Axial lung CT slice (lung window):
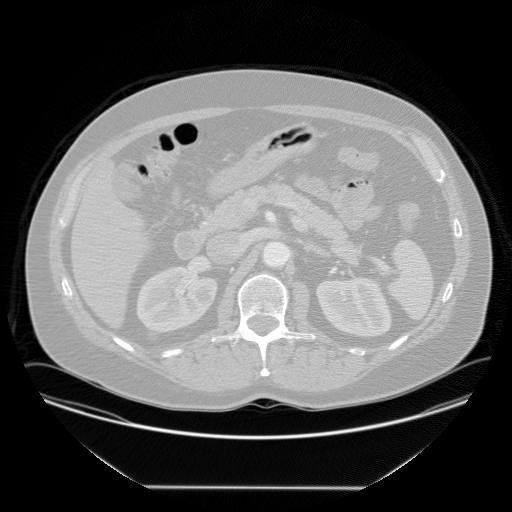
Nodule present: no